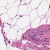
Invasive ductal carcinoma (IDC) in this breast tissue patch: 0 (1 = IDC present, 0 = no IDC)